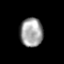
Tissue: prostate
Cell type: T cells
Senescence score: 0.289
Nuclear area (px): 647
Mean DAPI intensity: 159.366